Interaction volume radius: 5 \u00c5
Interaction volume height: 30 \u00c5
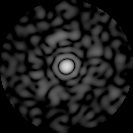
Disorder parameter: 0.8316